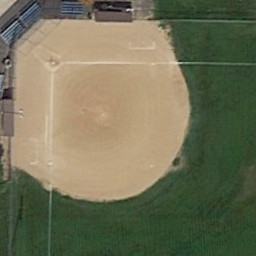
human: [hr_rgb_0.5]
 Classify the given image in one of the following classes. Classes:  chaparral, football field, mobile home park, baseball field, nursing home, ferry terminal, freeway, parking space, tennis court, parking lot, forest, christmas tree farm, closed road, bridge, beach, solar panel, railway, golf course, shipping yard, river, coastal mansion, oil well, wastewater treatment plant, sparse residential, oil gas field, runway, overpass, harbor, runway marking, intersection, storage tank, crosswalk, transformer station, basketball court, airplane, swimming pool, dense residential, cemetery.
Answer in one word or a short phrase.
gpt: baseball field